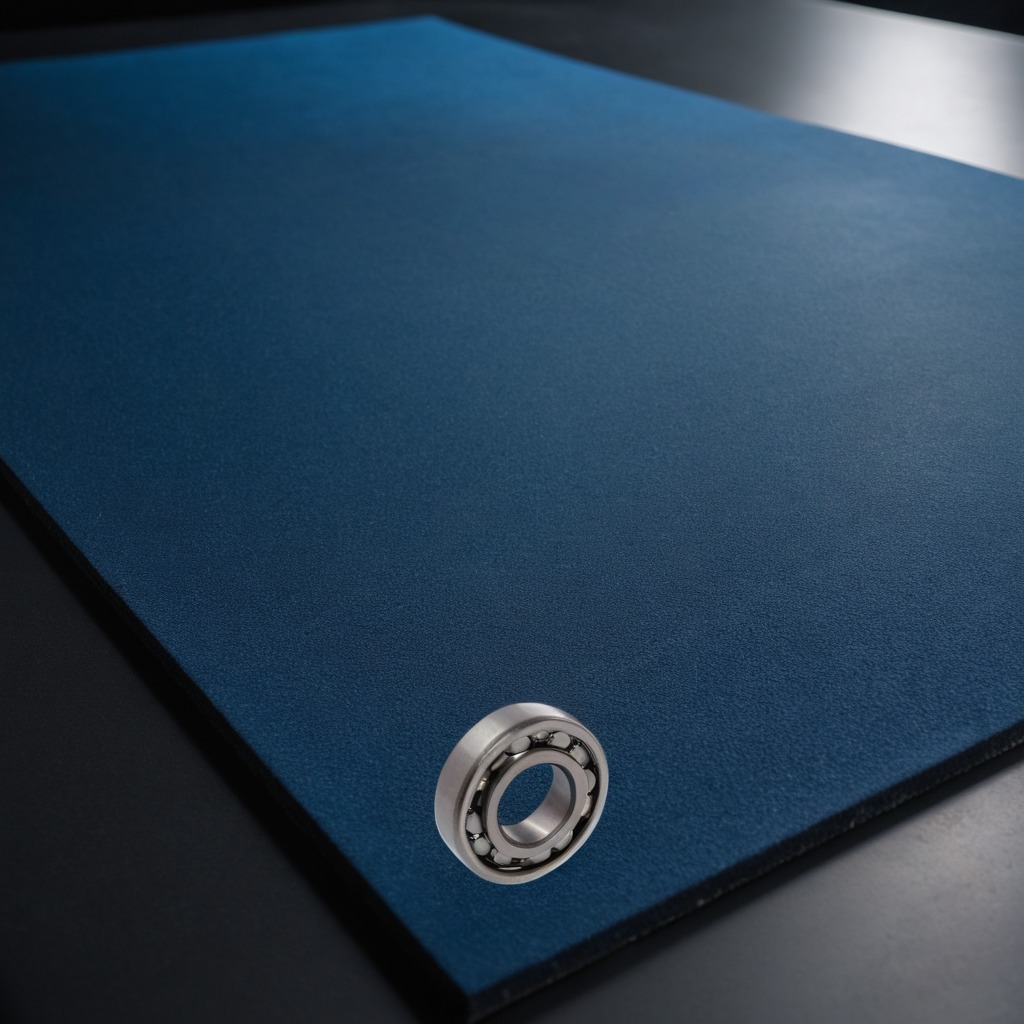
A metal ball bearing is lying on the tabletop.